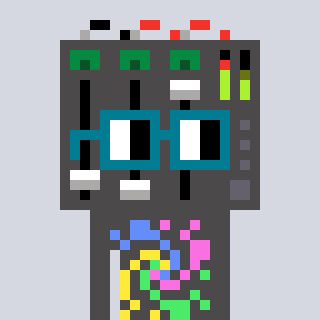
a pixel art character with square dark green glasses, a mixer-shaped head and a grayscale-colored body on a cool background